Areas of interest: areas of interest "Traffic and Vehicle Management"
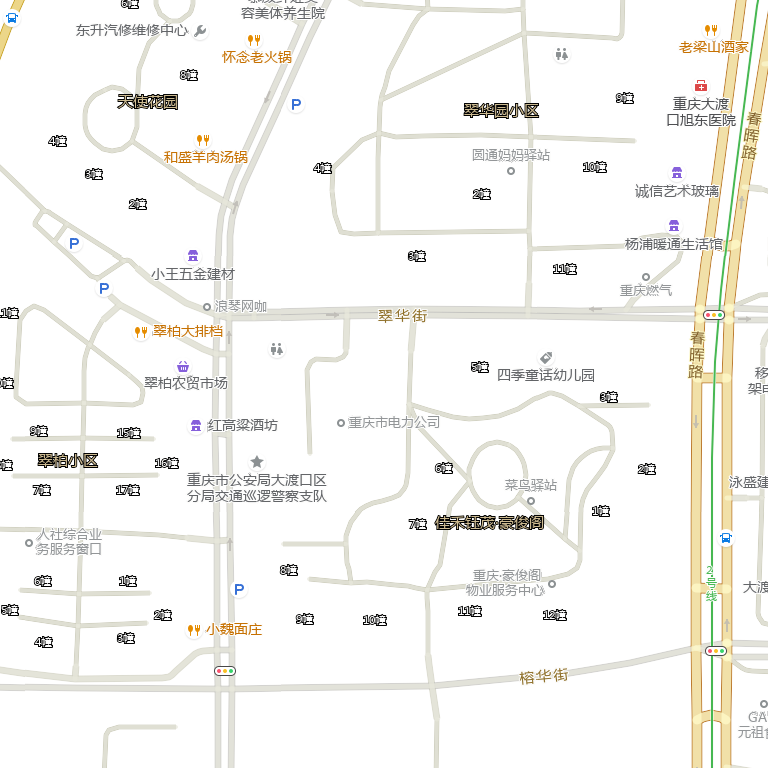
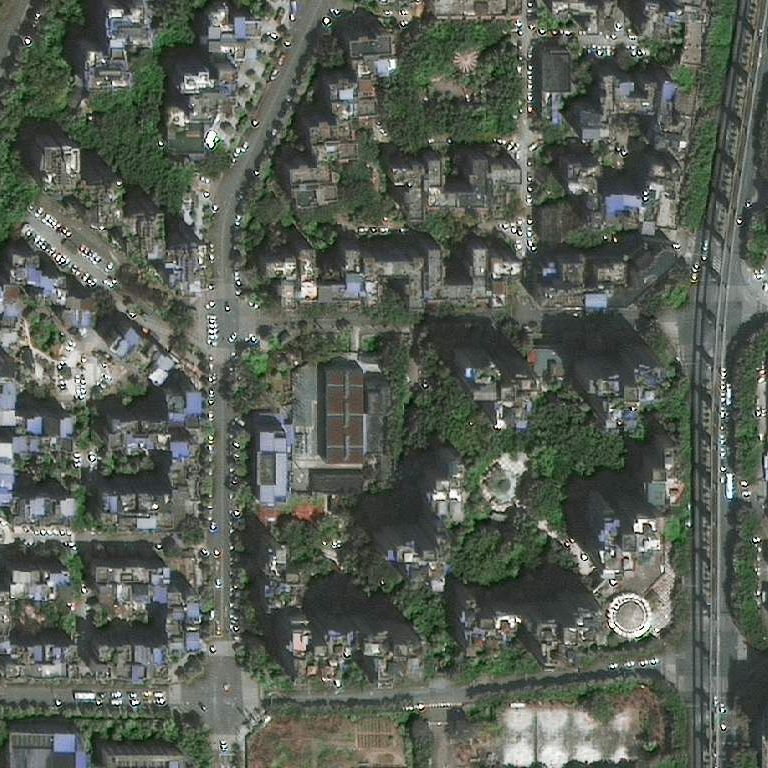